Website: apple-inc
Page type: account-selection
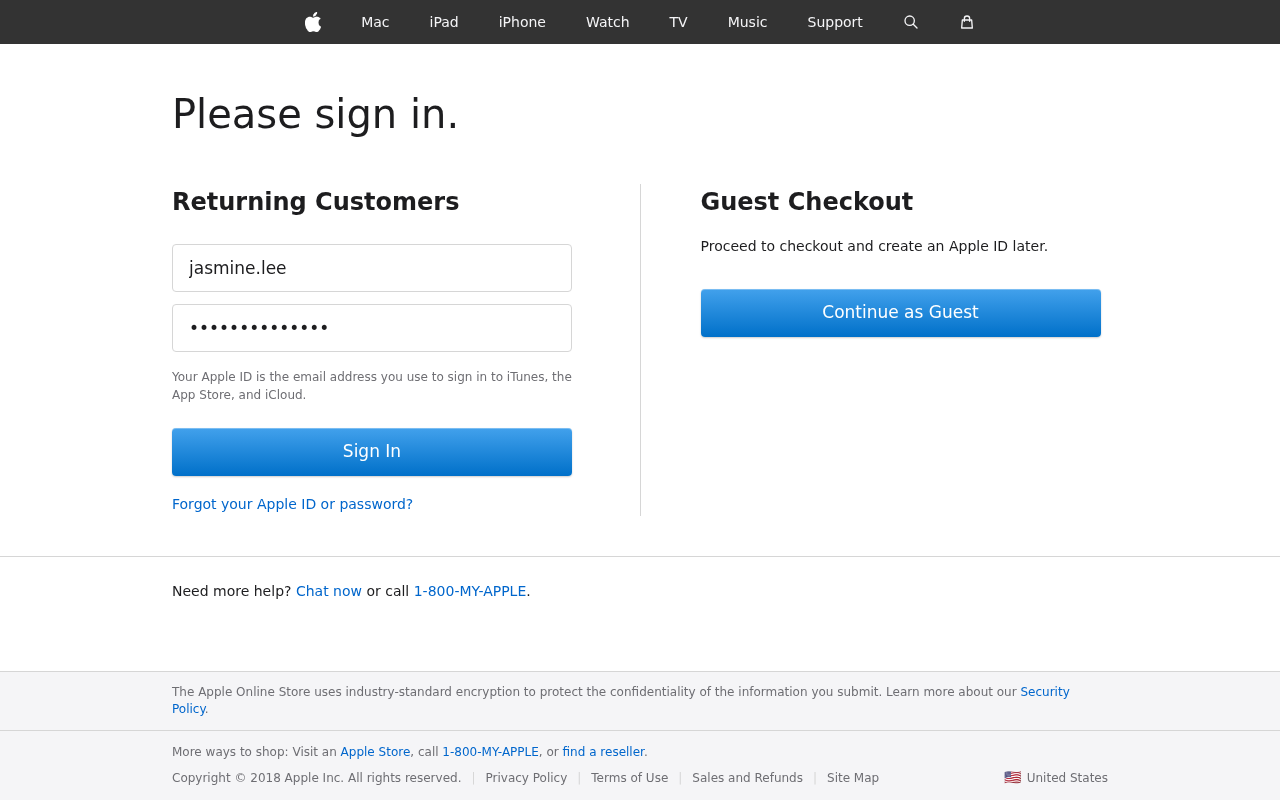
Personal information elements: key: PII_LOGIN_USERNAME
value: jasmine.lee